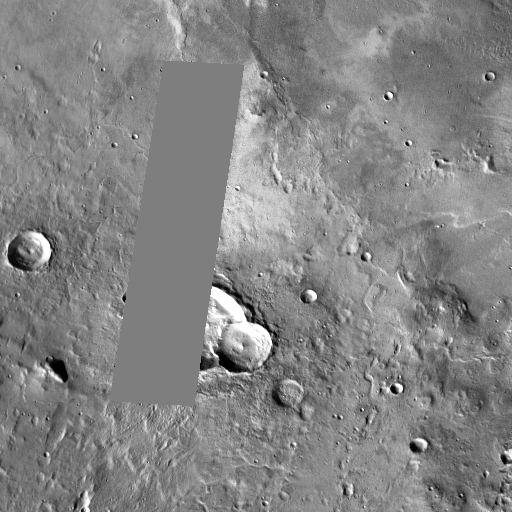
Crater classes present: Background, Other, Layered, Buried